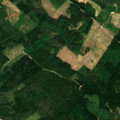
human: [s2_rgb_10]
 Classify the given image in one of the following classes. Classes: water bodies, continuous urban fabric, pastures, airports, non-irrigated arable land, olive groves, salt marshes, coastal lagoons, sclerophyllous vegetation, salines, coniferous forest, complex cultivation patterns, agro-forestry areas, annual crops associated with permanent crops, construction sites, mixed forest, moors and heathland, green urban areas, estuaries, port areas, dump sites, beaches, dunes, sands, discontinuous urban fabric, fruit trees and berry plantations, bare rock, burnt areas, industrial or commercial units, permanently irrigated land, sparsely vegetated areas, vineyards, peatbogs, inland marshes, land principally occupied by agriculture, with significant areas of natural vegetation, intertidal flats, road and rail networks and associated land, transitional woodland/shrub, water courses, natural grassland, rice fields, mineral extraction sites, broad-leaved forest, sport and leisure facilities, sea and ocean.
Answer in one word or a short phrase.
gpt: coniferous forest, mixed forest